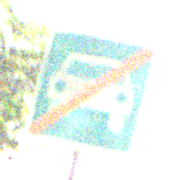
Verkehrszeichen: EndeKraftfahrstrasse
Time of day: Night
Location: Outdoor (Nature)
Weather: Clear
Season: NotSpecified
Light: Natural